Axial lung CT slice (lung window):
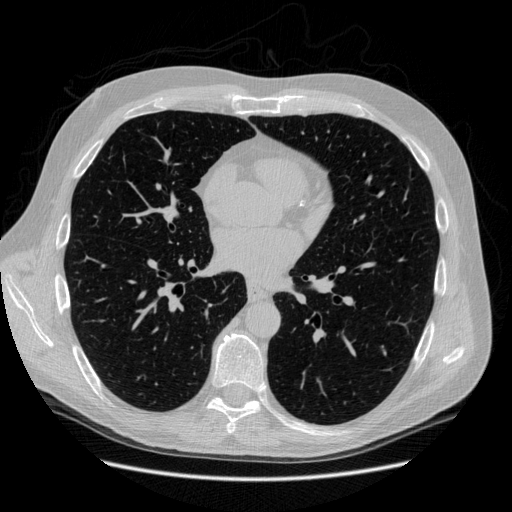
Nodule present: no